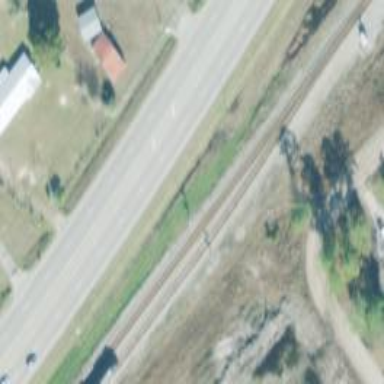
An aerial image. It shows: Railway signal.